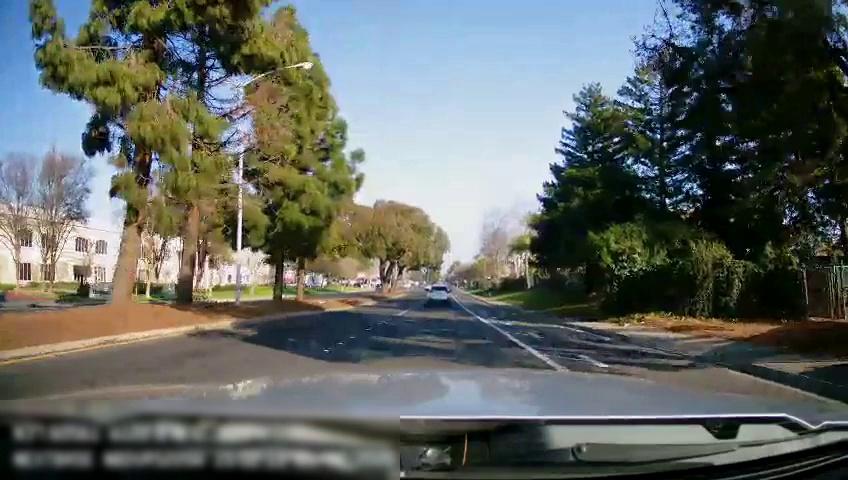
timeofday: Day
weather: Sunny
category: Drivable Space
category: Vehicles | SUV
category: Lanes | Current Lane
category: Lanes | Current Lane
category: Lanes | Alternate Lane